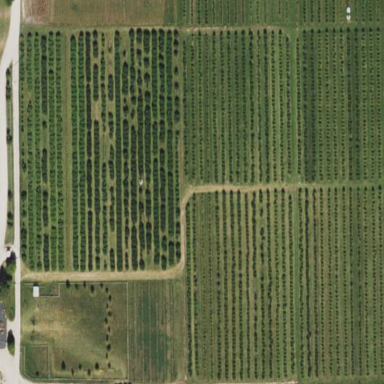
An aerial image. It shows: Orchard.